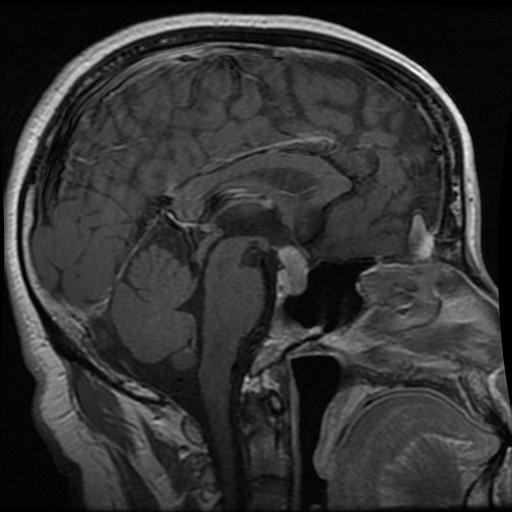
Label: pituitary